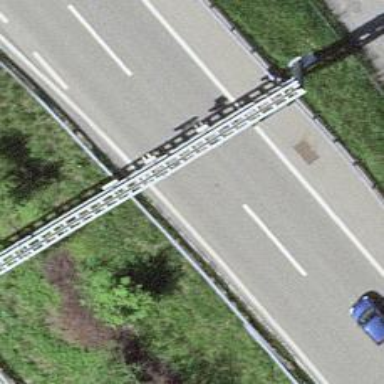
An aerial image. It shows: Gantry structure.